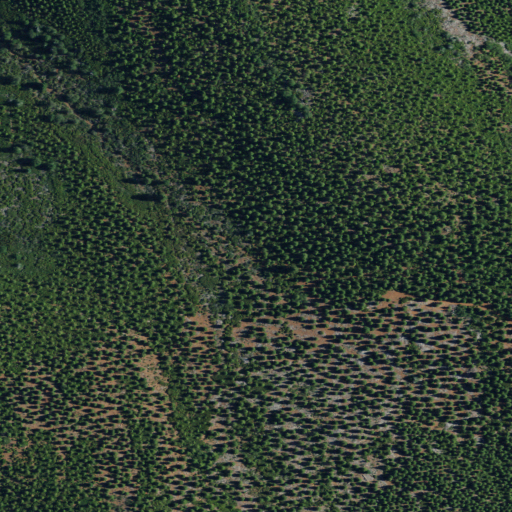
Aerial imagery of ridge(s) in California named Mud Spring Ridge containing only evergreen forest